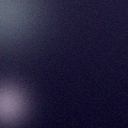
Screen state: off